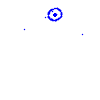
Particle: proton